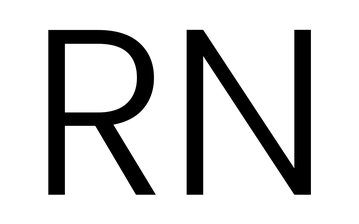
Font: Poppins-Light